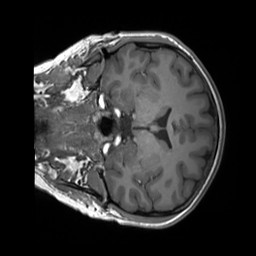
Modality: T1w
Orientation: coronal
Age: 20
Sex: female
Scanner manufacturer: siemens
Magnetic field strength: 3 T
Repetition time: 1.8 s
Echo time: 0.00232 s